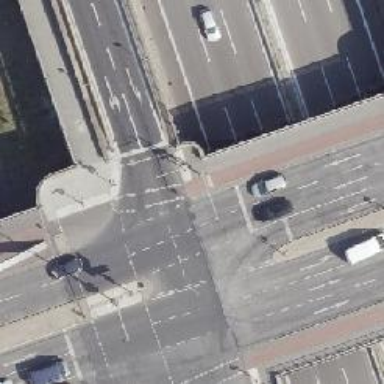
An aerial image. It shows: Secondary road with asphalt surface. It has lane markings and is dual carriageway.